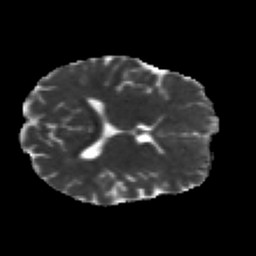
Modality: MD
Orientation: axial
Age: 31
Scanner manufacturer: siemens
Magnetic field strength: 3 T
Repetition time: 2.2 s
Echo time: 0.084 s